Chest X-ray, AP view. Patient: 62 years old, sex M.
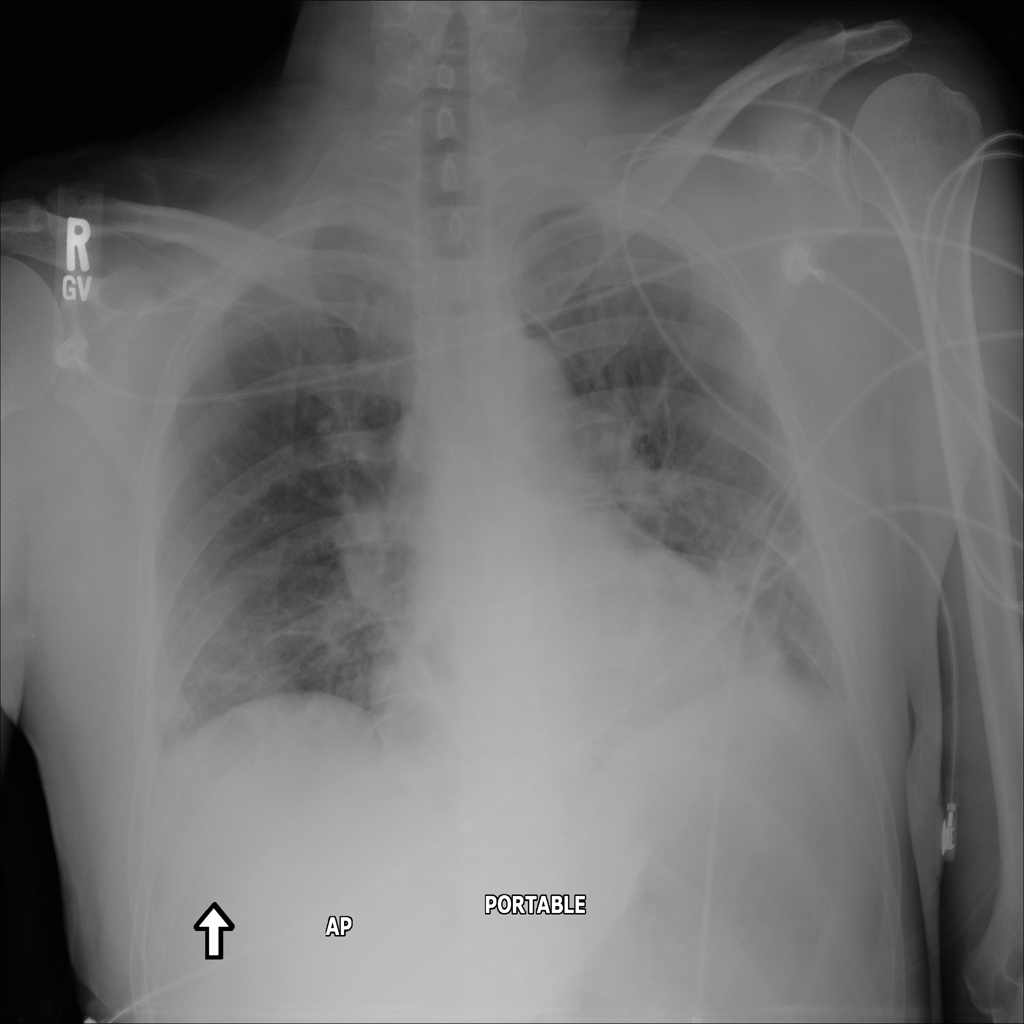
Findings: Atelectasis, Consolidation